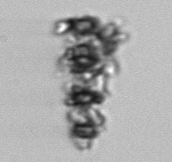
Label: Thalassiosira_TAG_external_detritus